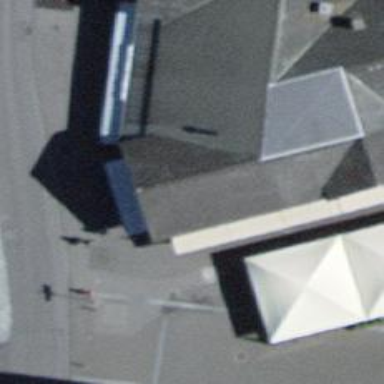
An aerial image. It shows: Cafe.